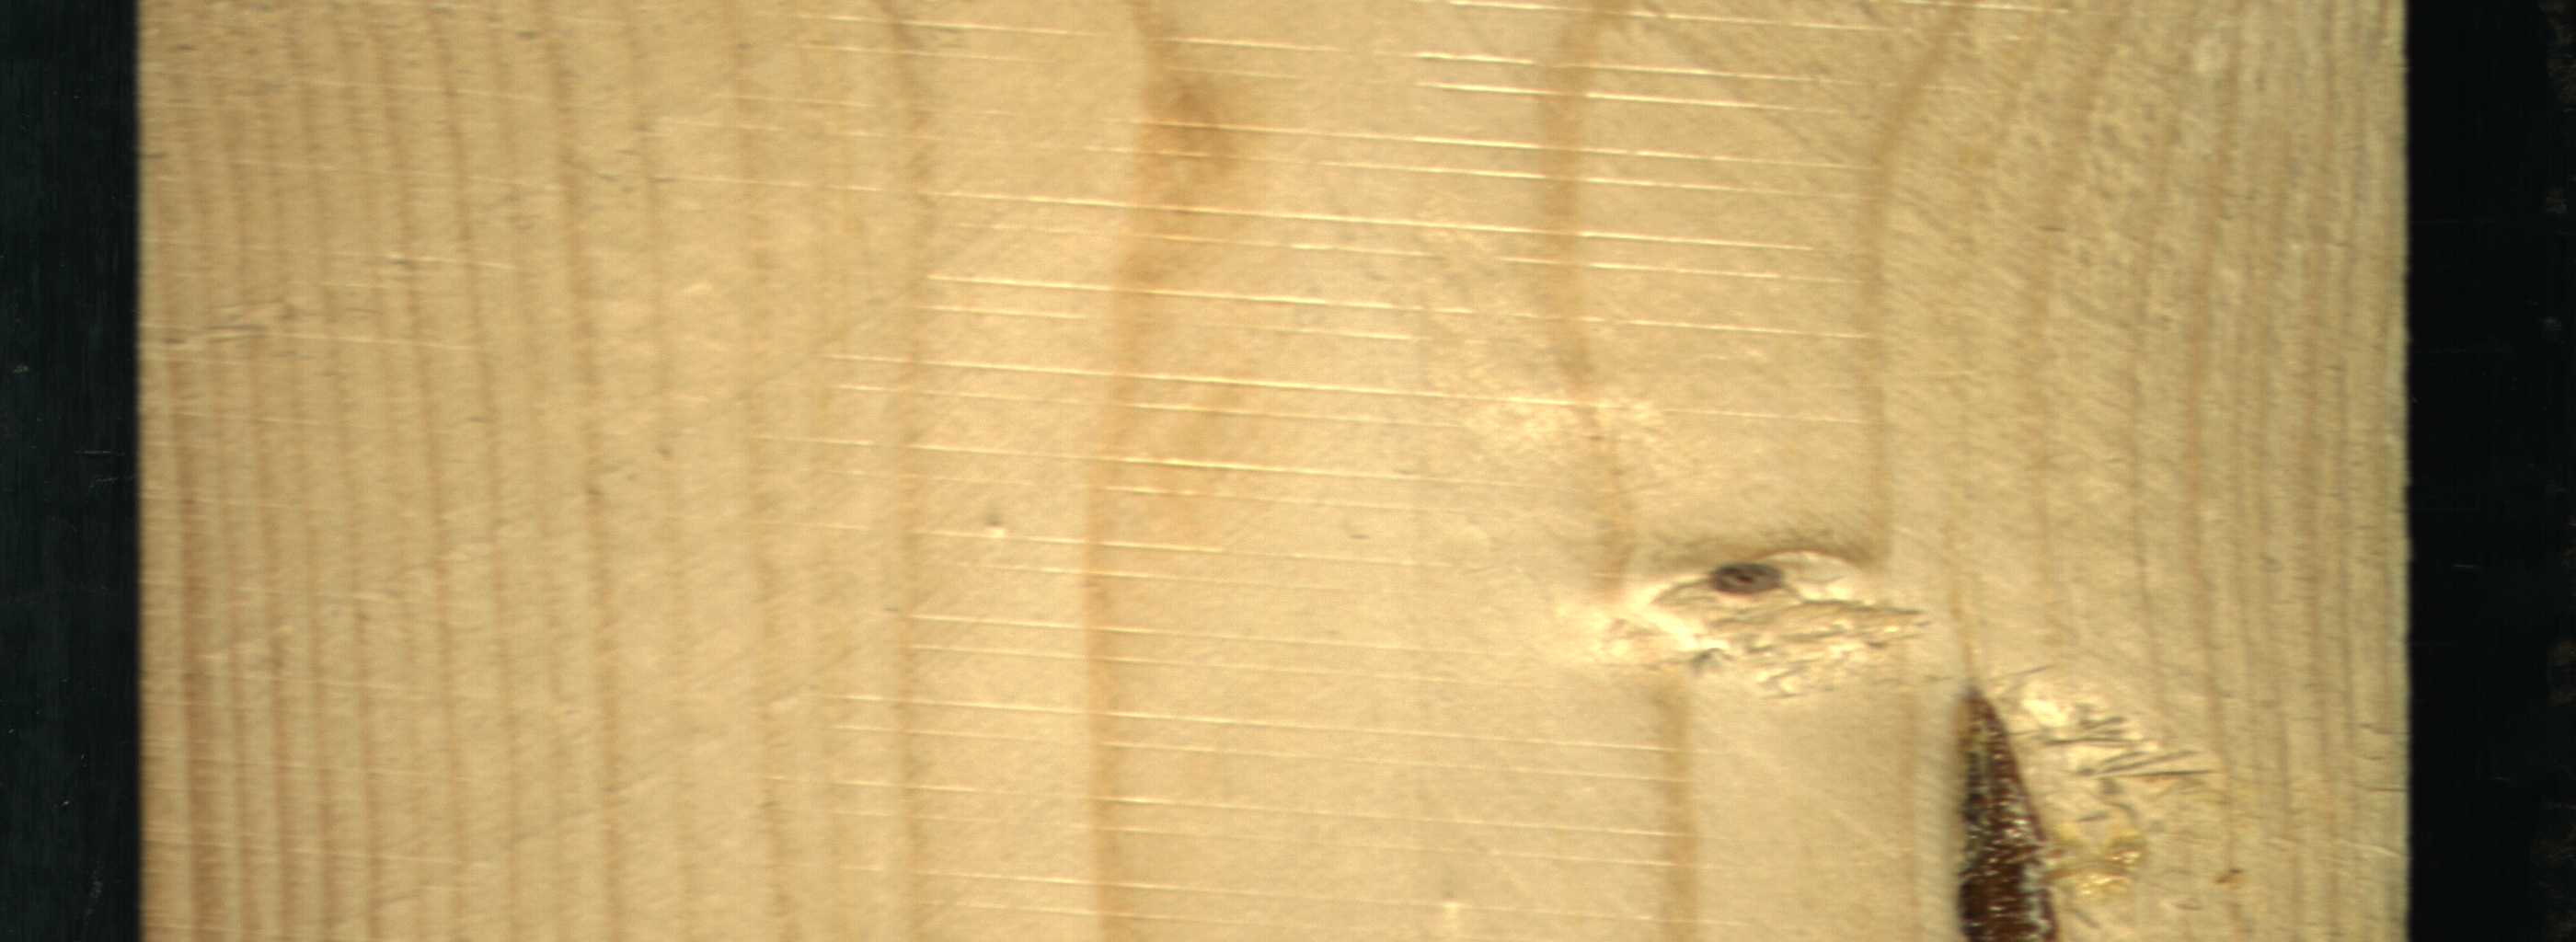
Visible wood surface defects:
resin
Live_Knot